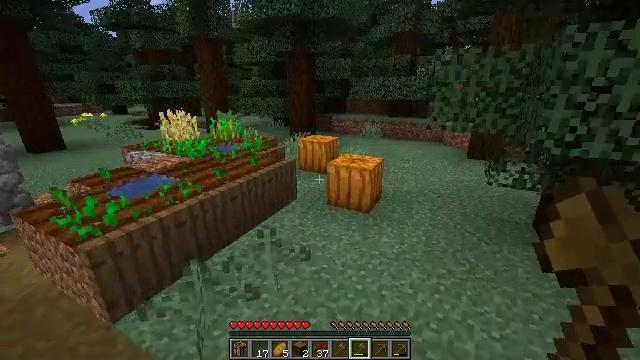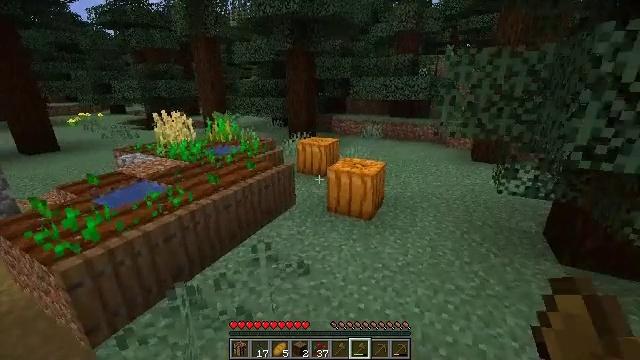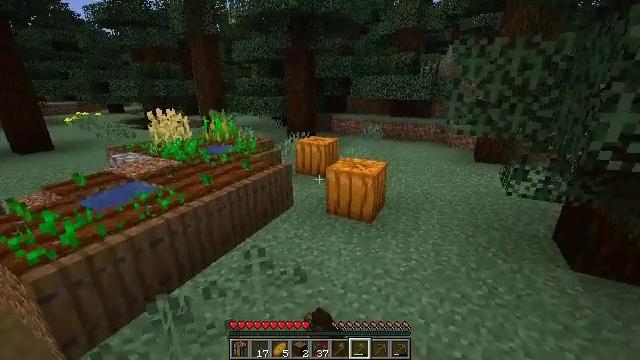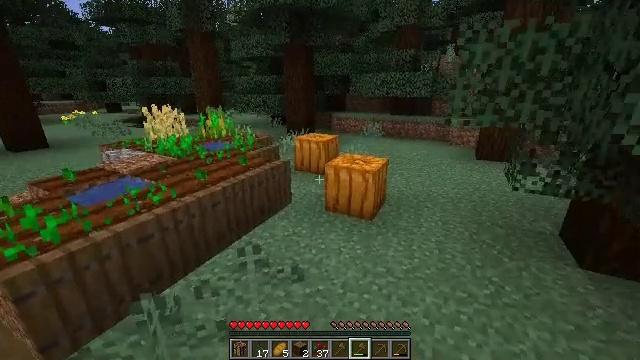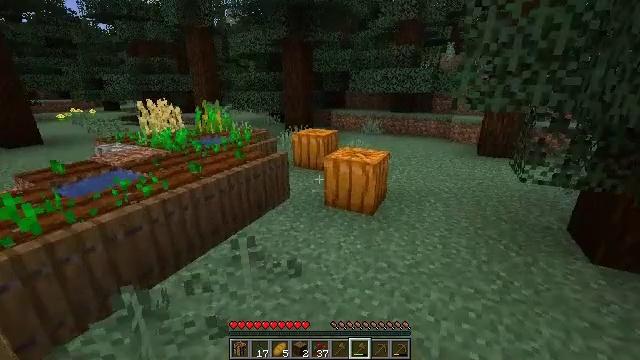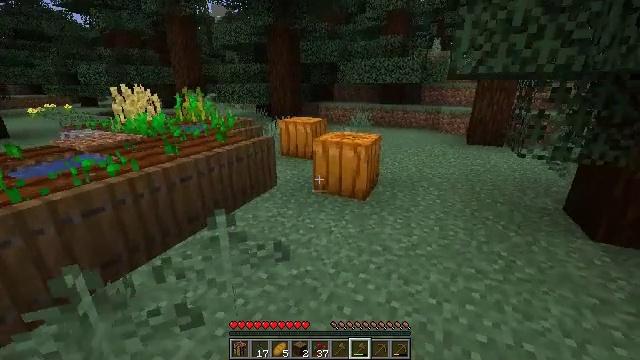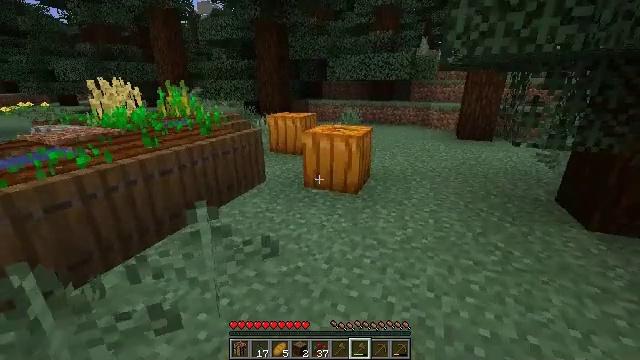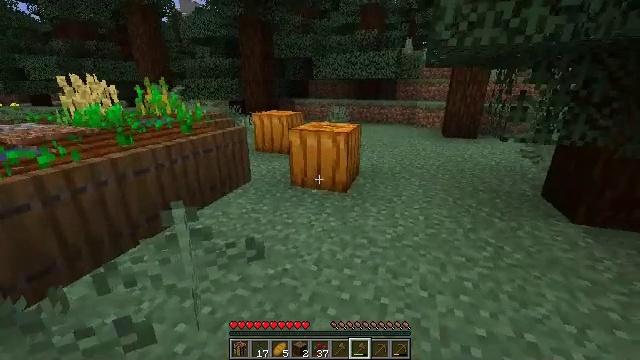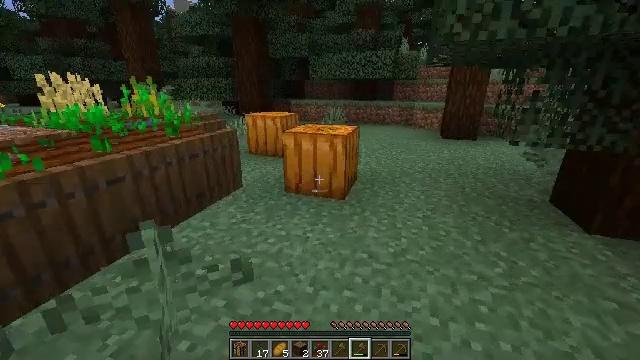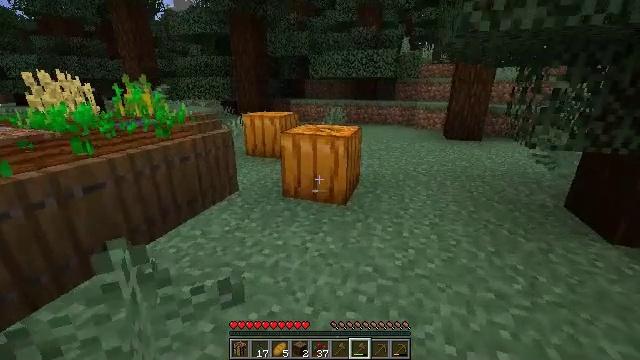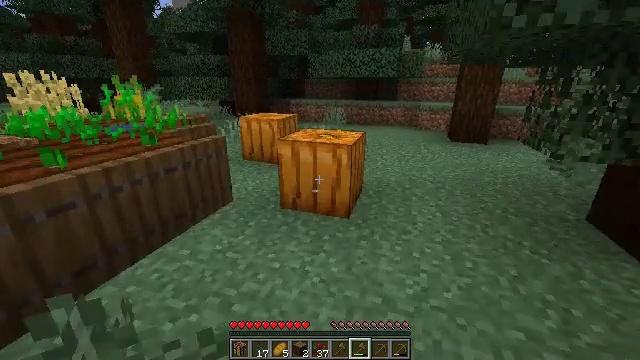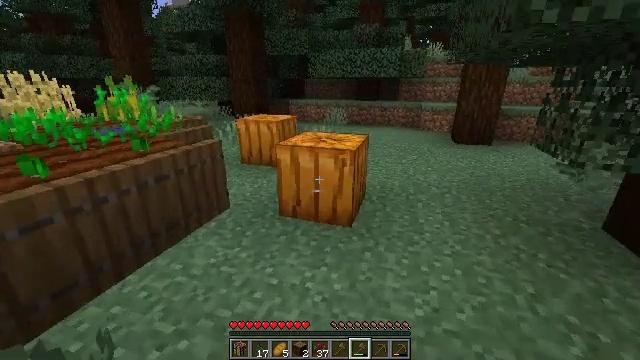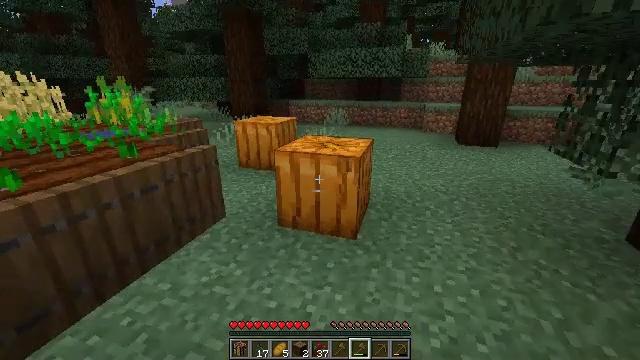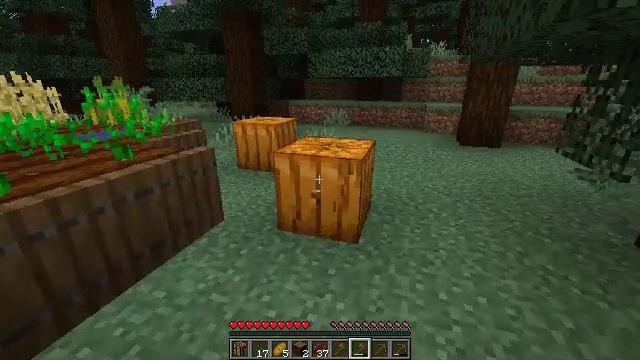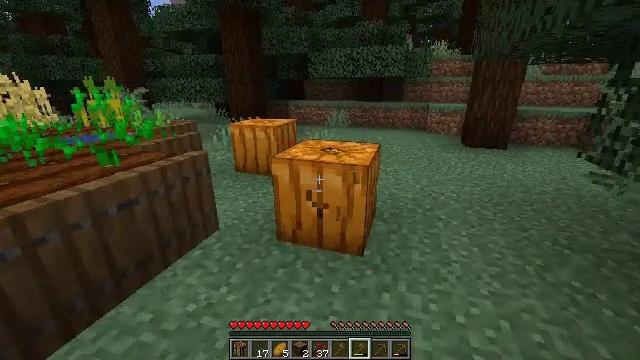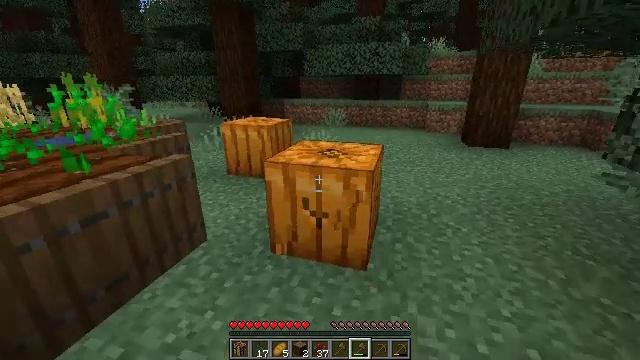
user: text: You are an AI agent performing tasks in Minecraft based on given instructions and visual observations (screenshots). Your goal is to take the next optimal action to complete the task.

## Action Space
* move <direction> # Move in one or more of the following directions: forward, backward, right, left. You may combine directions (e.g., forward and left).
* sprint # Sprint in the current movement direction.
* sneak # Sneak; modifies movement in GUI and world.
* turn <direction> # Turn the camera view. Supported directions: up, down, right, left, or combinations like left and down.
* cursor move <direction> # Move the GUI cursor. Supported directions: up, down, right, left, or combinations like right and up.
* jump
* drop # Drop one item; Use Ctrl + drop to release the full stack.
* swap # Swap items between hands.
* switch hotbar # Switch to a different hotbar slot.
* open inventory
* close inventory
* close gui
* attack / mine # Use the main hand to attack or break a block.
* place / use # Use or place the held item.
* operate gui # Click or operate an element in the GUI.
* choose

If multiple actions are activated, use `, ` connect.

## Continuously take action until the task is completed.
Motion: motion action
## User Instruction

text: Attack the pumpkin to gather it.
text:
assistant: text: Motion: move forward, attack / mine
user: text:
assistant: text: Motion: move forward, attack / mine
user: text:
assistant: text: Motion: move forward, attack / mine
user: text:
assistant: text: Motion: move forward, attack / mine
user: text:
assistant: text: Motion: move forward, turn right, attack / mine
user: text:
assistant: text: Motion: move forward, turn right, attack / mine
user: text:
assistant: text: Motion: move forward, turn right, attack / mine
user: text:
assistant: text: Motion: move forward, attack / mine
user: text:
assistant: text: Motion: move forward, attack / mine
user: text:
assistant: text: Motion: move forward, attack / mine
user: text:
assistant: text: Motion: move forward, attack / mine
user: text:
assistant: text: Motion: move forward, attack / mine
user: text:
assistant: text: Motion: move forward, attack / mine
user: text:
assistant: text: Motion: move forward, attack / mine
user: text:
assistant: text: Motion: move forward, attack / mine
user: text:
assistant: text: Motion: move forward, turn right and down, attack / mine
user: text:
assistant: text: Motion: turn down, attack / mine
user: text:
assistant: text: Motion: attack / mine
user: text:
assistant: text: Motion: attack / mine
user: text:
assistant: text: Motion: attack / mine
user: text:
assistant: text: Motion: no_op
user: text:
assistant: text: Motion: attack / mine
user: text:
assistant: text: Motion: attack / mine
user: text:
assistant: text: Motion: attack / mine
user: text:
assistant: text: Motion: attack / mine
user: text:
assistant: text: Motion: attack / mine
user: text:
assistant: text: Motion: attack / mine
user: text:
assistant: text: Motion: attack / mine
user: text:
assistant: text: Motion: attack / mine
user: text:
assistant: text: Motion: attack / mine